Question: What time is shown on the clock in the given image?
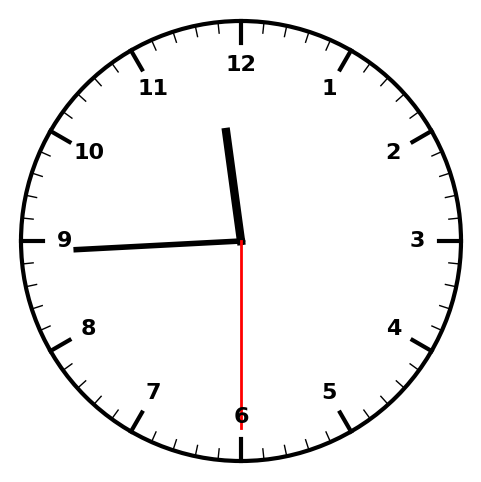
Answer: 11:44:30